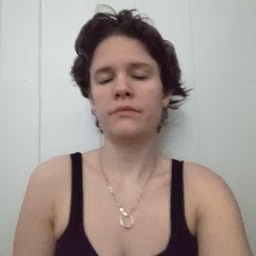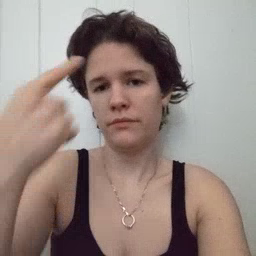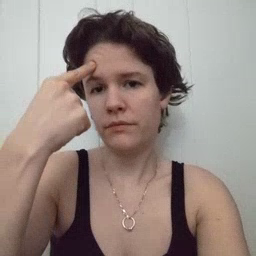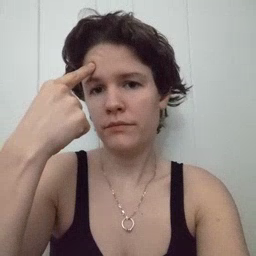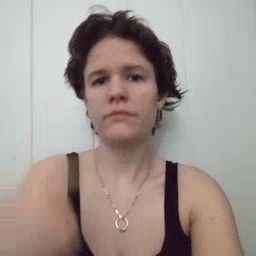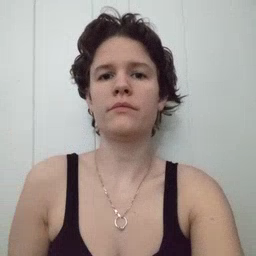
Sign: think